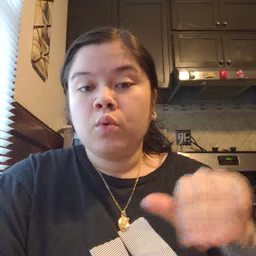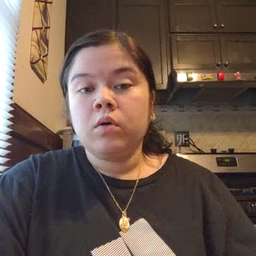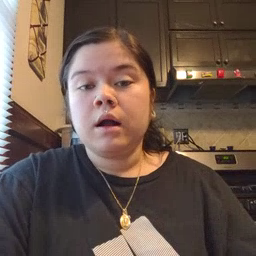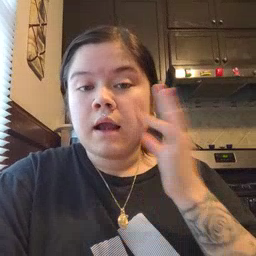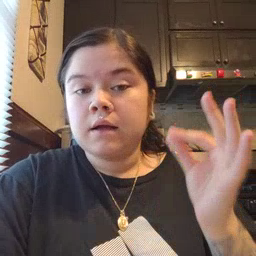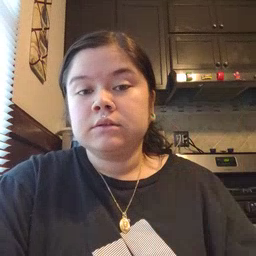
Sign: cat